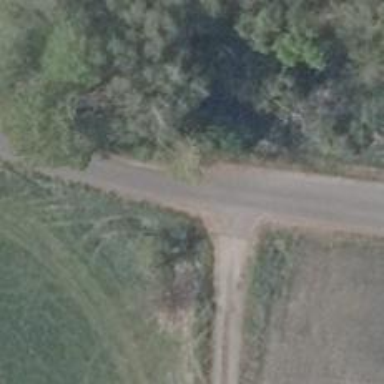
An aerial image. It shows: Unclassified road with asphalt surface.